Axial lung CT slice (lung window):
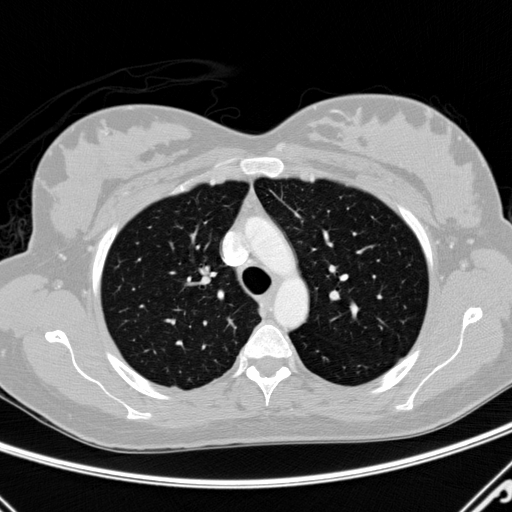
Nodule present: yes
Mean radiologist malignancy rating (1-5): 3